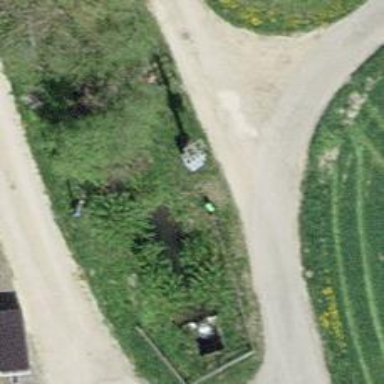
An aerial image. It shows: Transformer.